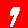
Digit: 9